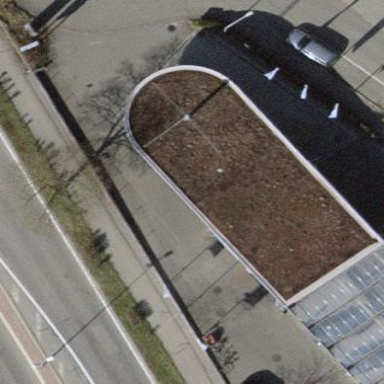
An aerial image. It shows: Car wash facility located inside building.